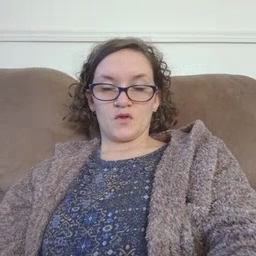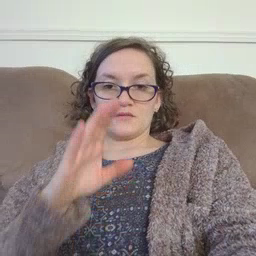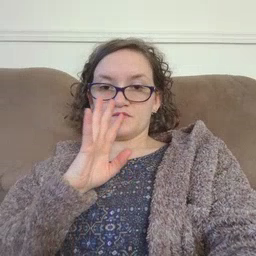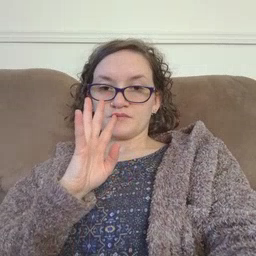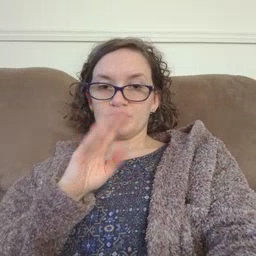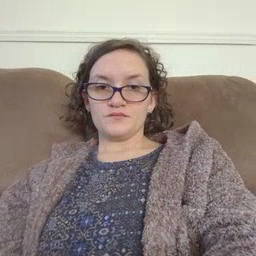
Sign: talk